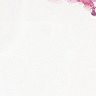
Metastatic tissue present: no